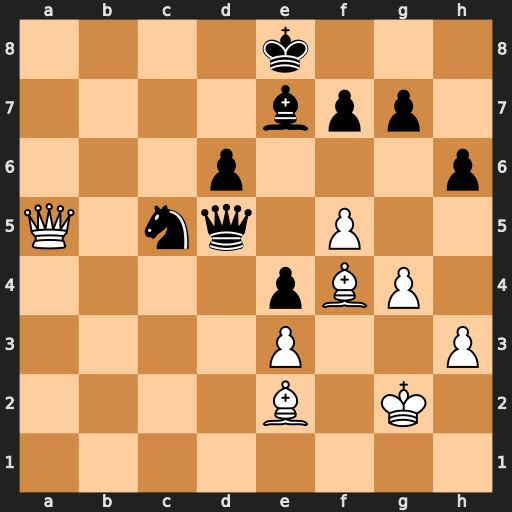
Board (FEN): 4k3/4bpp1/3p3p/Q1nq1P2/4pBP1/4P2P/4B1K1/8
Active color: w
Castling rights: -
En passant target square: -
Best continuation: Qb5+ Kd8 Qb8+